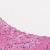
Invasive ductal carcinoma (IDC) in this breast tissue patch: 0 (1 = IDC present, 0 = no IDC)